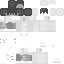
A female skeleton skin with pale skin, wearing brown long hair dressed in a blue hoodie and black pants, featuring a closed mouth.